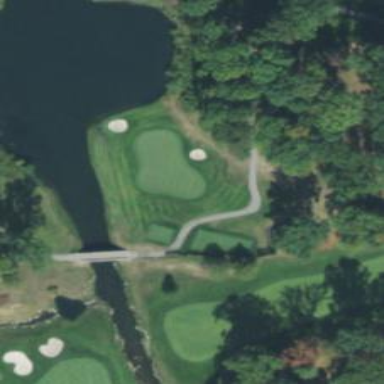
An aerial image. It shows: Footway bridge crossing over golf path.